The image is the raw time-domain waveform of a rolling-element bearing's vibration signal. Determine the bearing's health state. Answer with exactly one of: normal, inner_race, outer_race, ball.
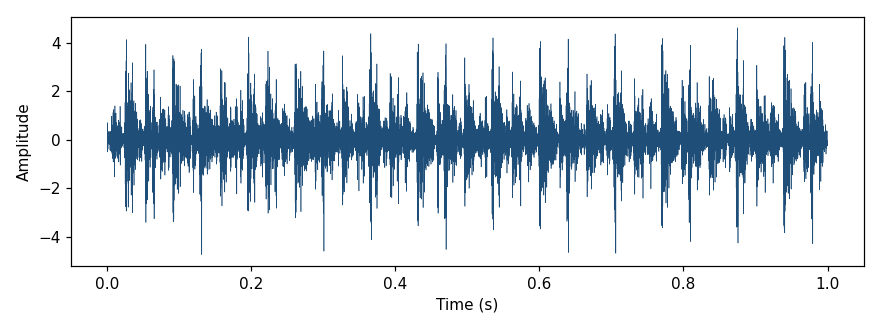
Answer: outer_race